Interaction volume radius: 5 \u00c5
Interaction volume height: 45 \u00c5
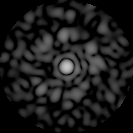
Disorder parameter: 0.8287